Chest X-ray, AP view. Patient: 55 years old, sex F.
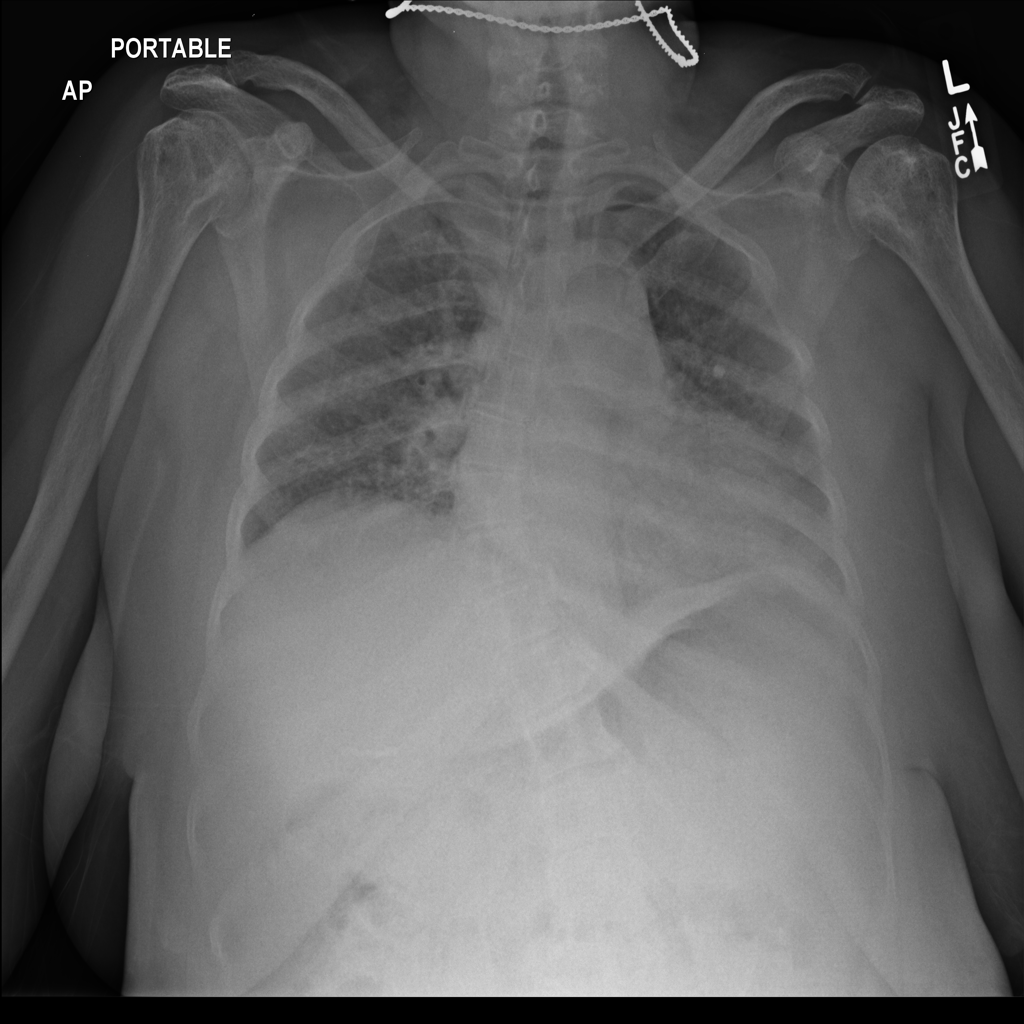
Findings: No Finding